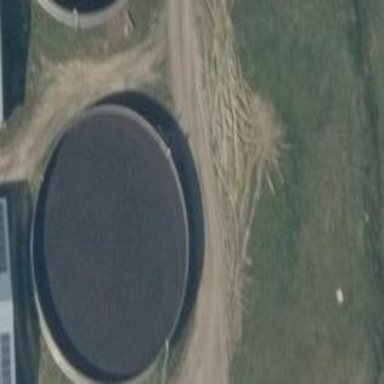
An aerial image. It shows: Silo.